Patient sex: M
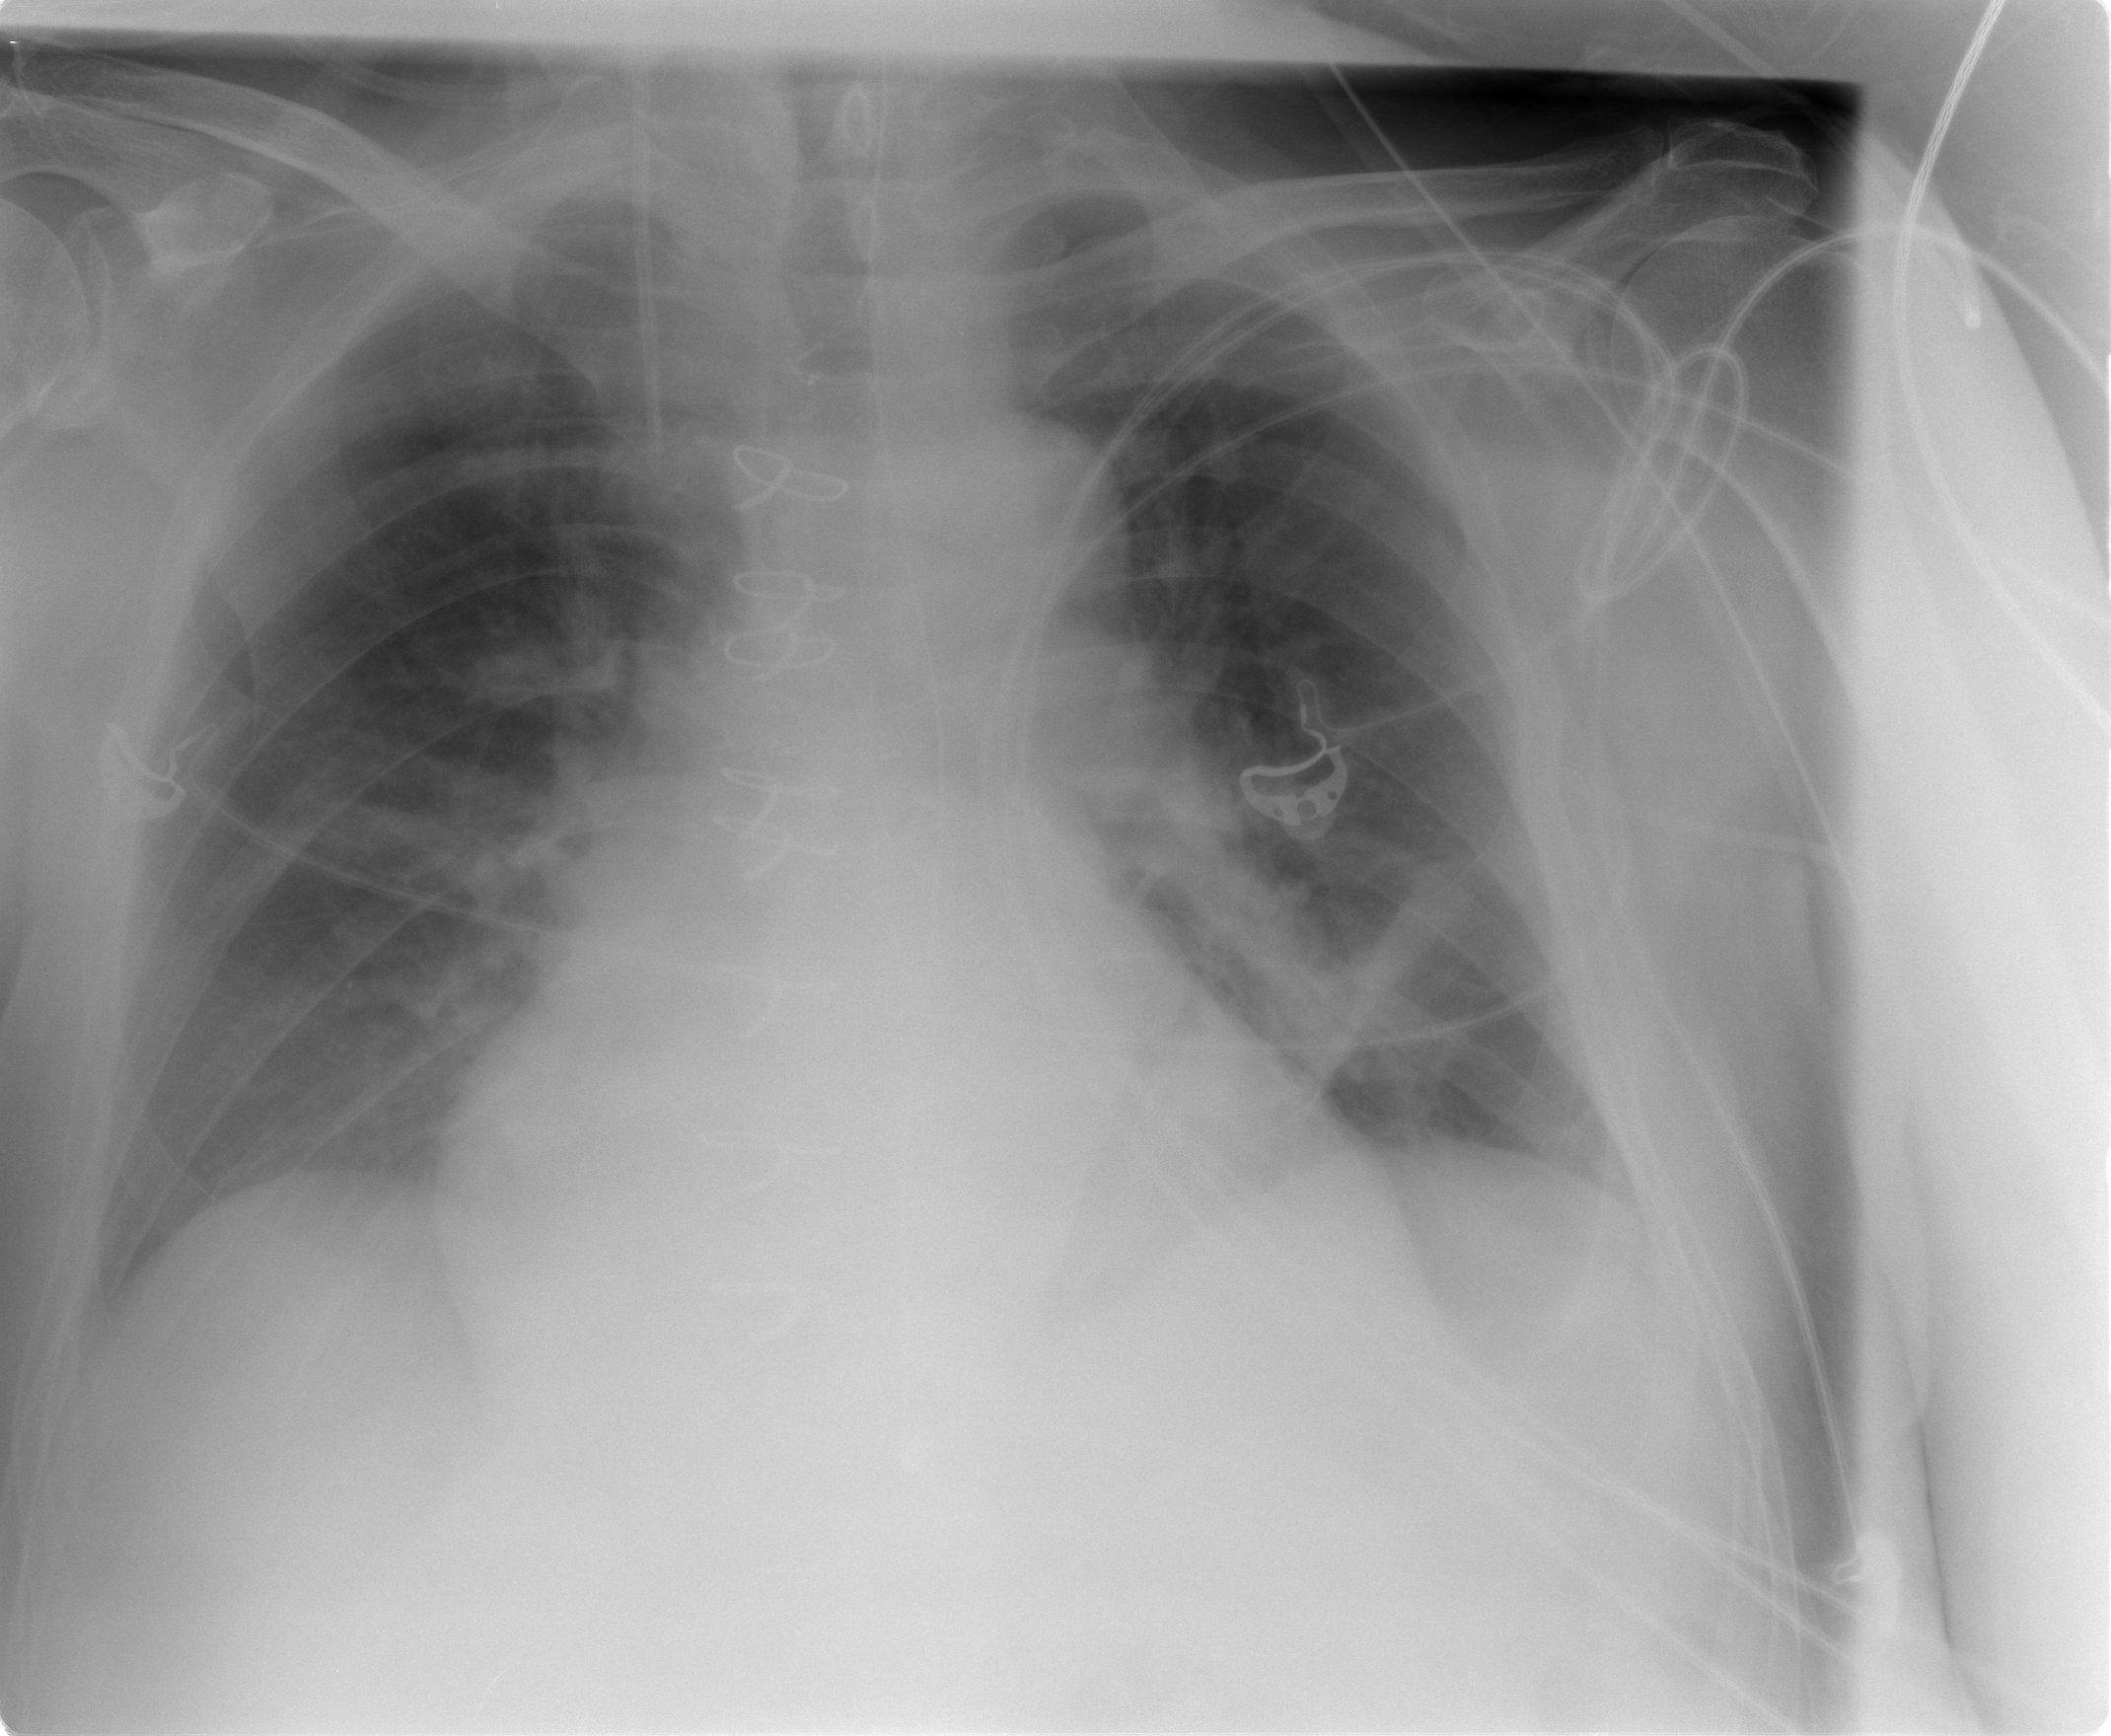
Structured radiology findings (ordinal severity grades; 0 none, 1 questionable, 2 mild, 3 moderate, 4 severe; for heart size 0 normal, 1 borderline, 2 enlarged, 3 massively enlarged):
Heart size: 0
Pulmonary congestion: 2
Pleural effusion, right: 0
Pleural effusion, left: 0
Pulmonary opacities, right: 0
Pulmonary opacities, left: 2
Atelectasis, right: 0
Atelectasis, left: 1